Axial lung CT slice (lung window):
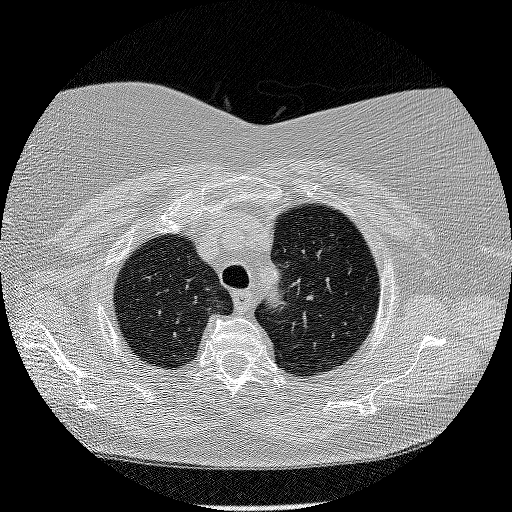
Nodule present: no